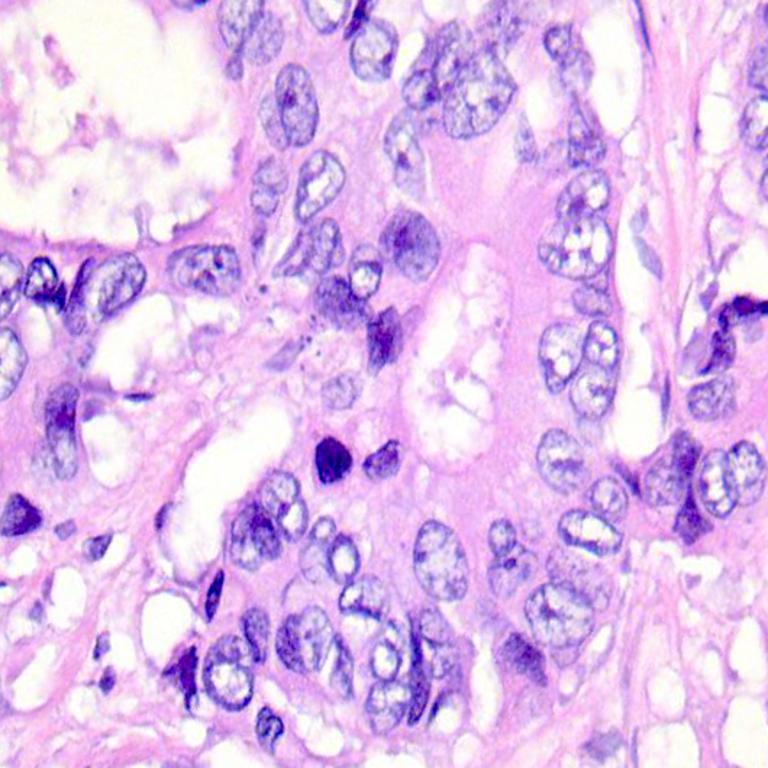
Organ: colon
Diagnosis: adenocarcinomas